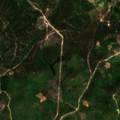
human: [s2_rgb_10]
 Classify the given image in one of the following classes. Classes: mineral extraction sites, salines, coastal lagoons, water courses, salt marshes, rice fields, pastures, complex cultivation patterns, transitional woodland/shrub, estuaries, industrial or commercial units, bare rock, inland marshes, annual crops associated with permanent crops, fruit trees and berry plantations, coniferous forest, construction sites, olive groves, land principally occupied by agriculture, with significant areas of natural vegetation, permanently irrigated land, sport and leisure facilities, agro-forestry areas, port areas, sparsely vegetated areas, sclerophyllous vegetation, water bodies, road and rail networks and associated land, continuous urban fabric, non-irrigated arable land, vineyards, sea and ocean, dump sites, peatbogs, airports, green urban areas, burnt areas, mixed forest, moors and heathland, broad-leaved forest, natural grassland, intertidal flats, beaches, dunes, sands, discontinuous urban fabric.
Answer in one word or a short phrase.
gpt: land principally occupied by agriculture, with significant areas of natural vegetation, coniferous forest, sclerophyllous vegetation, transitional woodland/shrub